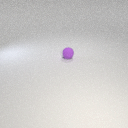
small purple rubber sphere